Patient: sex M, age 69
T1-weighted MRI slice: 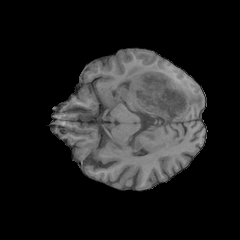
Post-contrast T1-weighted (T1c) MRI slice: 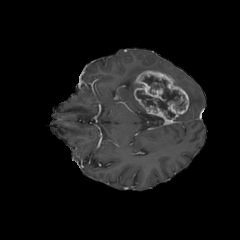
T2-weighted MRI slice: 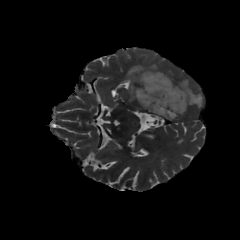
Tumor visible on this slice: yes
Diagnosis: Glioblastoma, IDH-wildtype
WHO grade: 4